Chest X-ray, PA view. Patient: 37 years old, sex F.
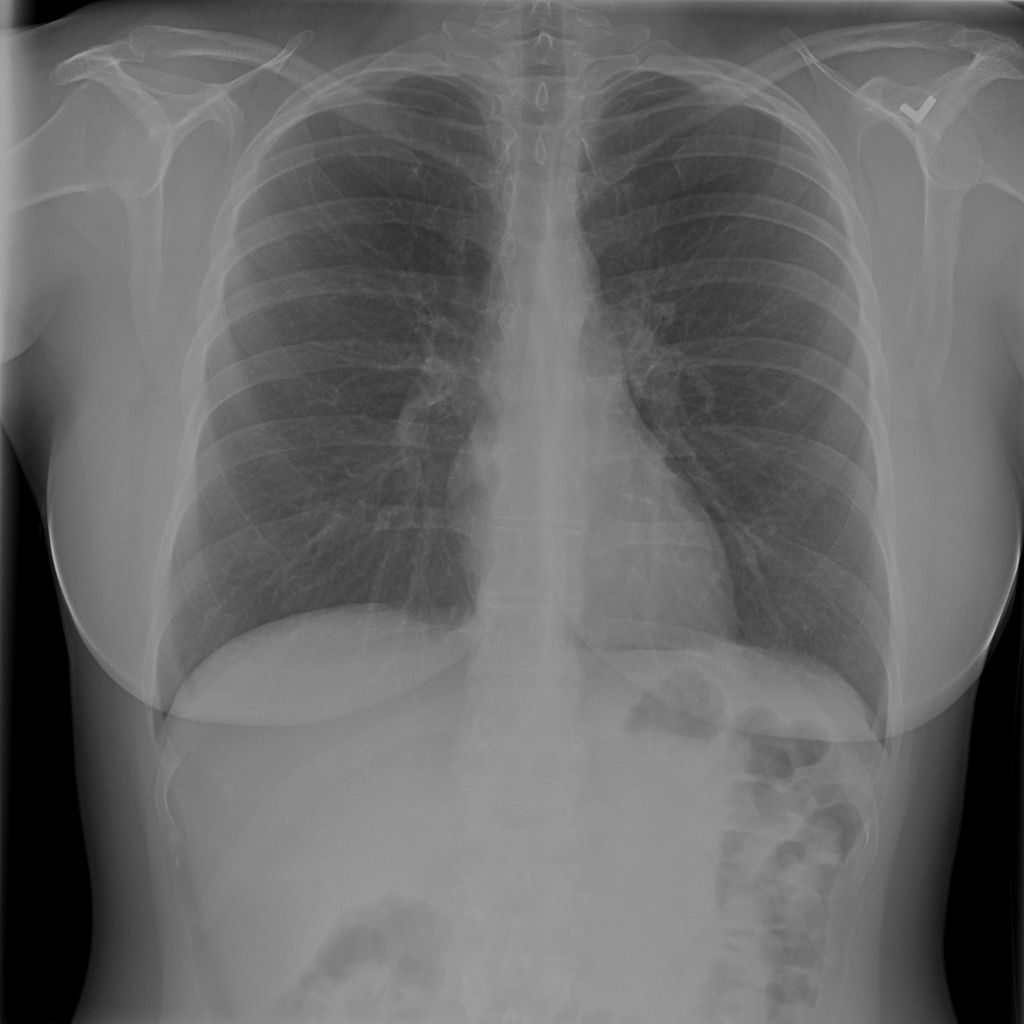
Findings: No Finding